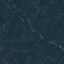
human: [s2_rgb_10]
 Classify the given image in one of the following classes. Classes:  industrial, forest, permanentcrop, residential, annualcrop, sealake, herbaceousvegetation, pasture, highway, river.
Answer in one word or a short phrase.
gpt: Forest